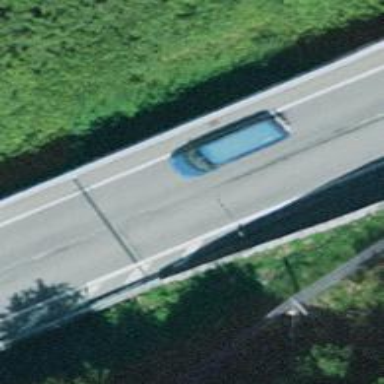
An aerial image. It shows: Secondary road on asphalt bridge.